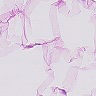
Metastatic tissue present: no